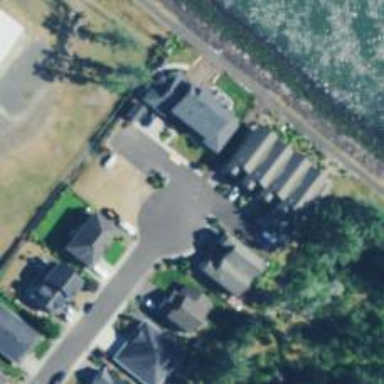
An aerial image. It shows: Residential road with asphalt surface and sidewalk on the left side.